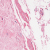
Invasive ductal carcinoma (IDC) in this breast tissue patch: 0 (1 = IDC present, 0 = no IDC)